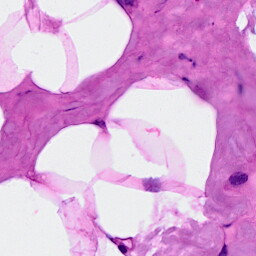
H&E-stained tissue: Breast